Field crop: maize
Growth stage: 2
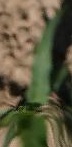
Species: maize